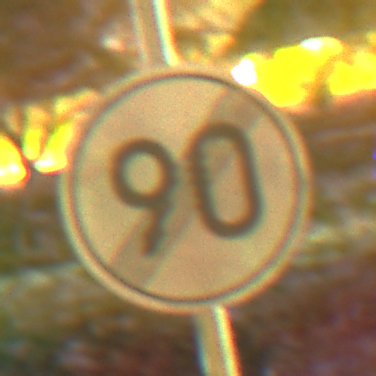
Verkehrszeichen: EndeGeschwindigkeit90
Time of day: Night
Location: Outdoor (Suburban)
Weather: Clear
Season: NotSpecified
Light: Artificial